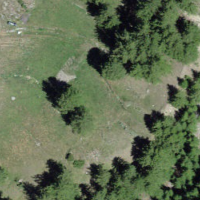
EUNIS habitat code: 26
Species observed at this site:
Phyteuma betonicifolium